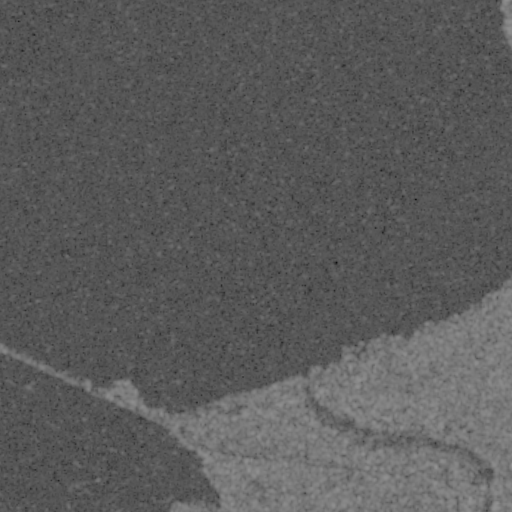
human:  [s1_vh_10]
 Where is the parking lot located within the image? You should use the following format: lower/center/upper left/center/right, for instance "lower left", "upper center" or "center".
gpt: The parking lot is located in the lower left of the image.
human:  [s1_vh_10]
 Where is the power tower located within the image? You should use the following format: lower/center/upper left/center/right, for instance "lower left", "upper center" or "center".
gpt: The power tower is located in the lower right of the image.
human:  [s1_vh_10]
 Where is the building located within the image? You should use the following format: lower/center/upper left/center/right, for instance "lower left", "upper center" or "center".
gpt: The building is located in the lower left of the image.
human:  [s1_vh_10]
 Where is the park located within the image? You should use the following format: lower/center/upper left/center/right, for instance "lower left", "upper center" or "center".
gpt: There is no park in the image.

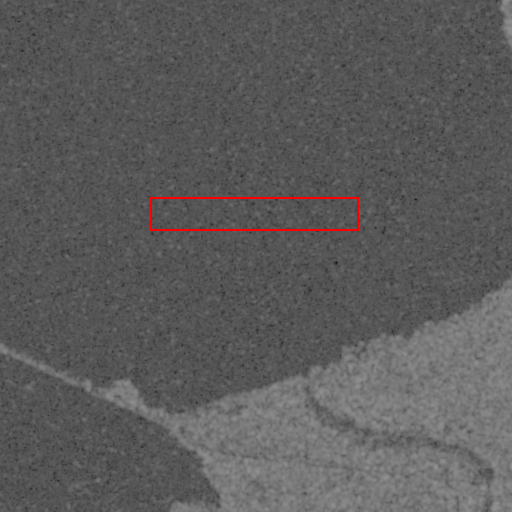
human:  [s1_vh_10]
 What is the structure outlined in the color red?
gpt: There is no red outline.
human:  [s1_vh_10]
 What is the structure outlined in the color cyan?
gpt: There is no structure outlined in cyan.